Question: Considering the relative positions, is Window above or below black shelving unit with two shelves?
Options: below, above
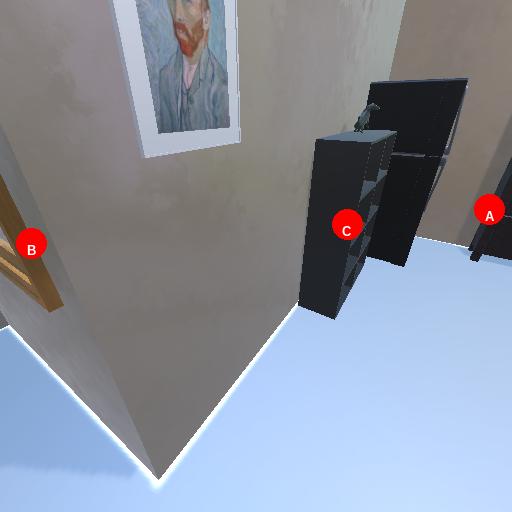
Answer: below